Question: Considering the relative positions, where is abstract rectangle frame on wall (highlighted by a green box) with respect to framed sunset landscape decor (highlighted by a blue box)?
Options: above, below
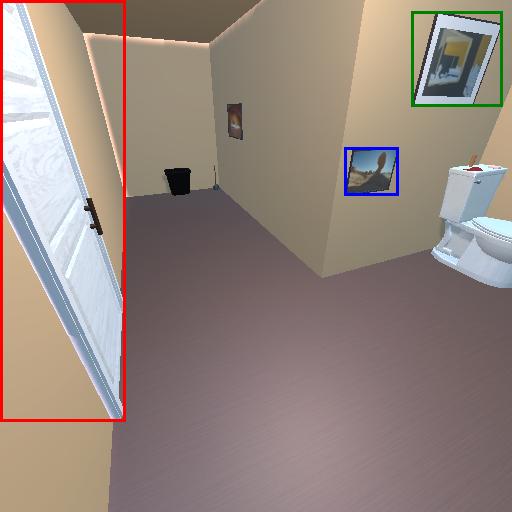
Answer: above